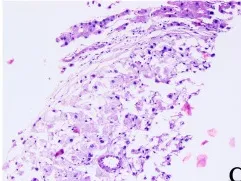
Microscopic architectural features of a liver mass biopsy. (A-C) Proliferating fibrous tissue, eosinophilic cytoplasm, and significantly hyperchromatic and enlarged nuclei of epithelioid tumor cells could be observed (H&E, A x40; B x100; C x200).
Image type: pathology (h&e)